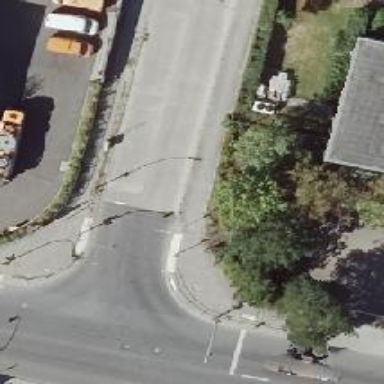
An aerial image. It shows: Road with traffic signals.